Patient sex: M
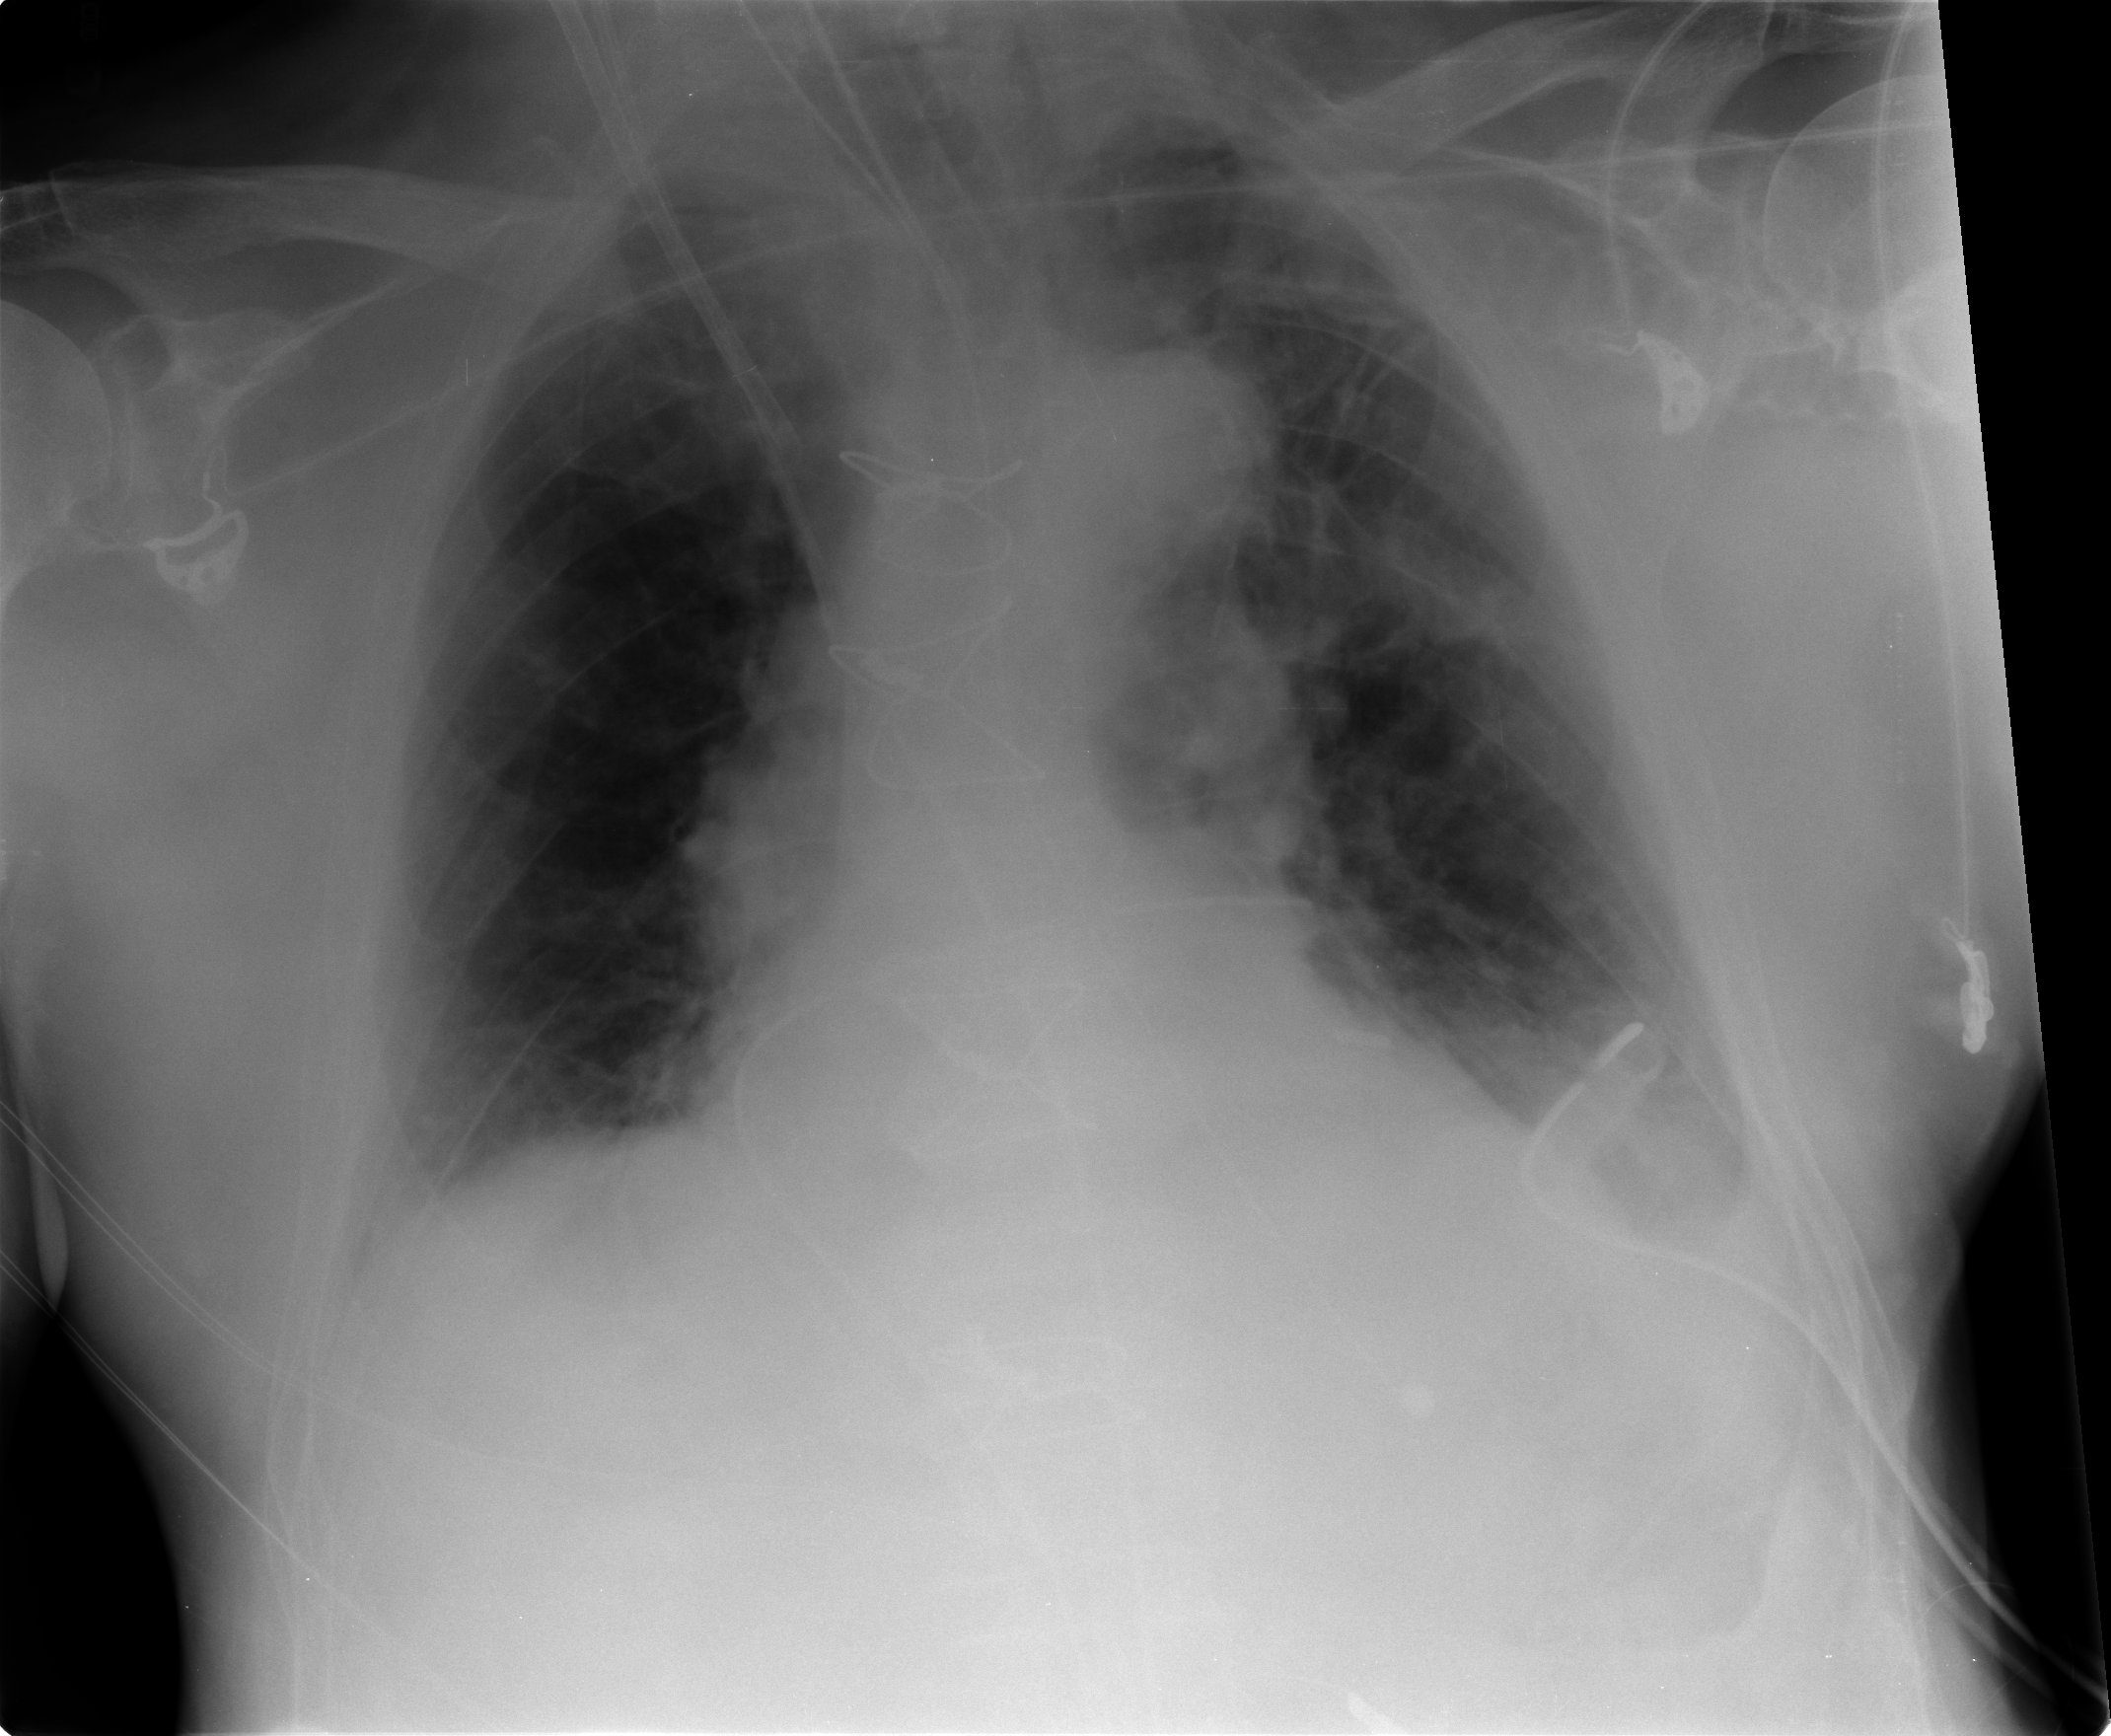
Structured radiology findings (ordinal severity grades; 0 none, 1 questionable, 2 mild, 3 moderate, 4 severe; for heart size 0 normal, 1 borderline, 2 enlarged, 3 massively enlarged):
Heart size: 1
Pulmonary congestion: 2
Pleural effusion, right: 2
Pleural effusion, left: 2
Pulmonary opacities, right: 0
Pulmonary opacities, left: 1
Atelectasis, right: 2
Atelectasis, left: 3